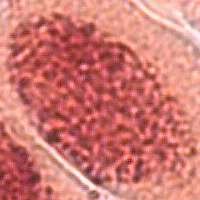
Label: prophase